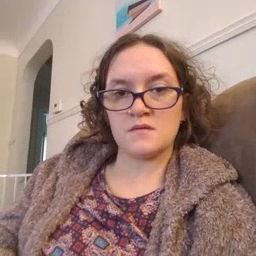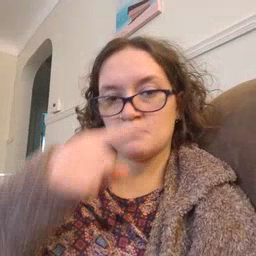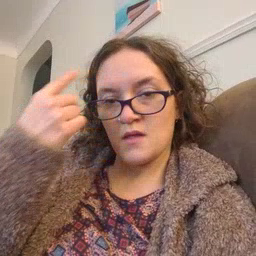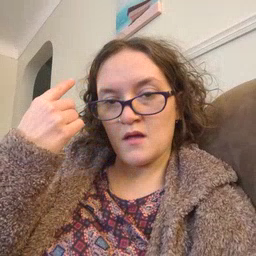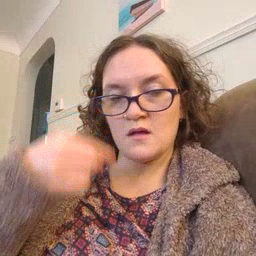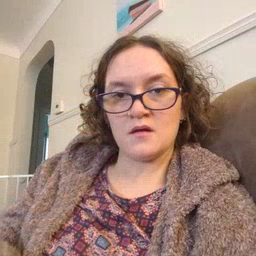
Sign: black